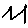
Label: zigzag